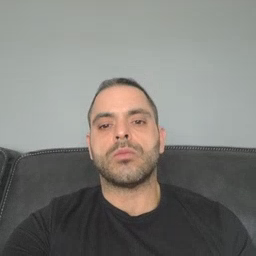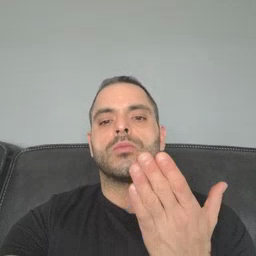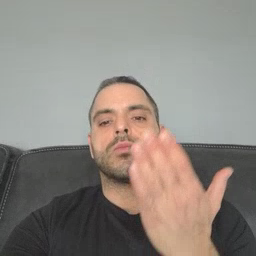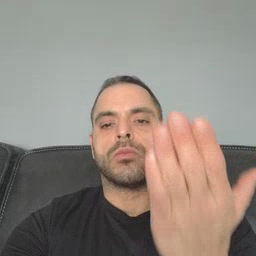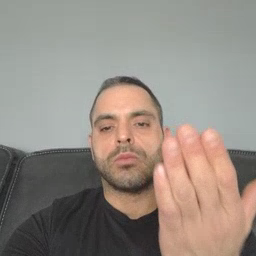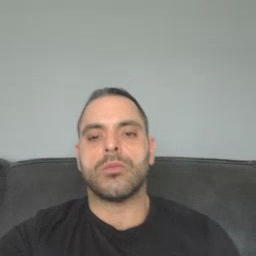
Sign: there